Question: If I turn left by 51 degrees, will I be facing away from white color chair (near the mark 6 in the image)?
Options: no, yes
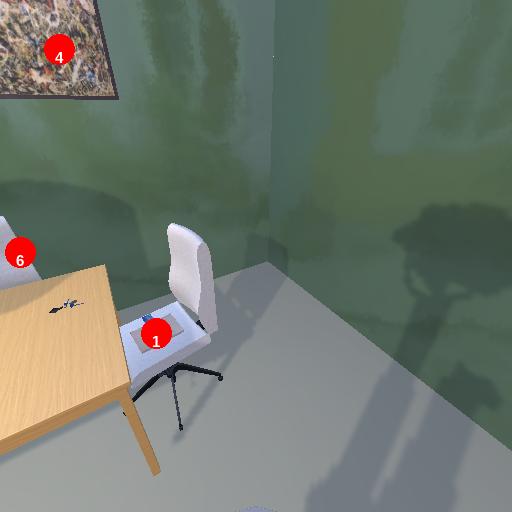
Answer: no